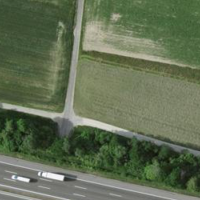
EUNIS habitat code: 57
Species observed at this site:
Chorthippus brunneus